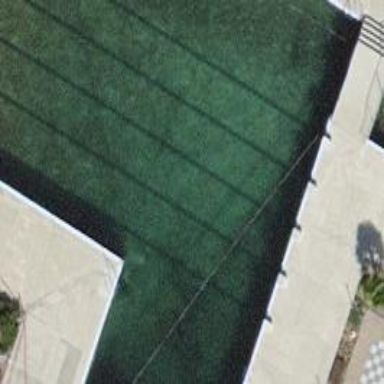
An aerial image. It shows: Swimming pool located in leisure land.